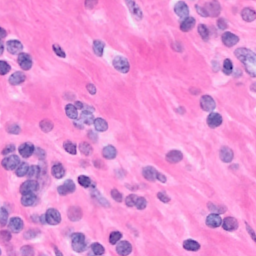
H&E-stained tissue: Breast